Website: apple
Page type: account-selection
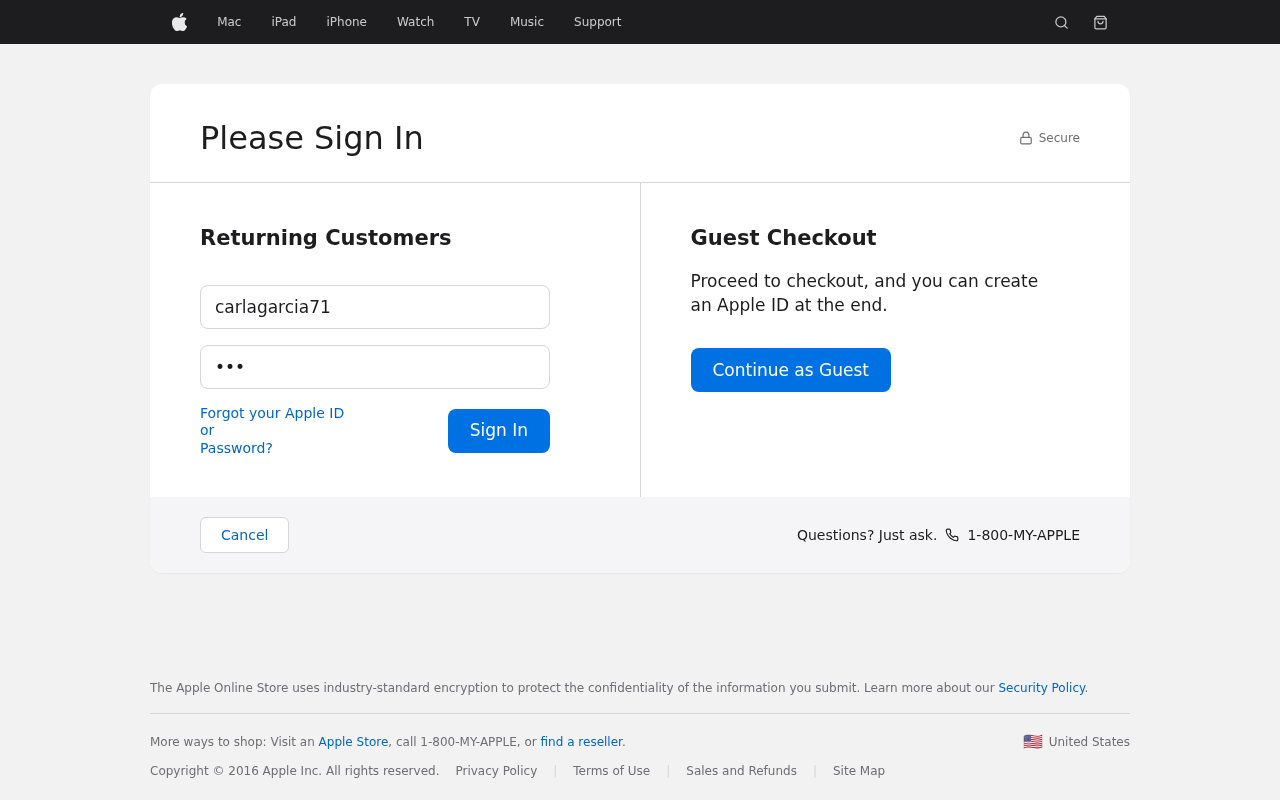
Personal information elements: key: PII_LOGIN_USERNAME
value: carlagarcia71